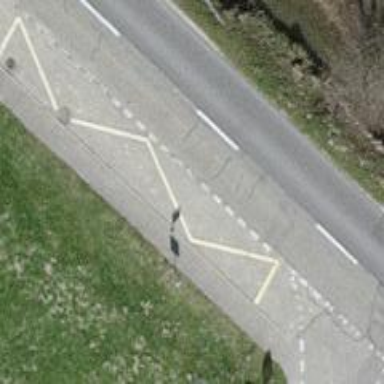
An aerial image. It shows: Public transport stop position.